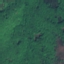
Land use / land cover: Forest